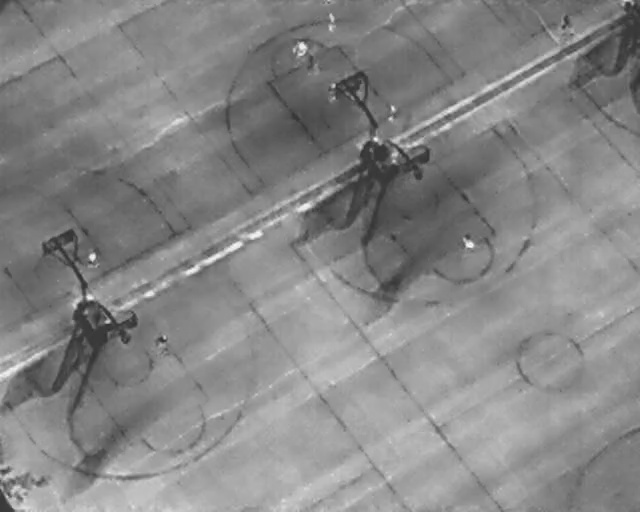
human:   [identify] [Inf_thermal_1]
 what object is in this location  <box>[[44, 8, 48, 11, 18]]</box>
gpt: <ref>1 large person at the top</ref>

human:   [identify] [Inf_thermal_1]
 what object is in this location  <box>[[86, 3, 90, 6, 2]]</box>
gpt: <ref>1 large person at the top right</ref>